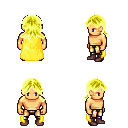
a pixel art fantasy rpg character, male body template, human, tanned skin, yellow cape, gold greaves, gold loose hair, maroon shoes, four views (front, back, left, right), 2x2 character sprite sheet, small pixel art, hard edges, no anti-aliasing